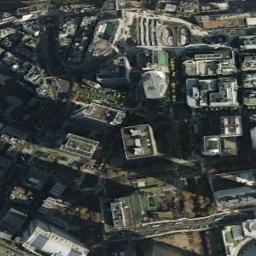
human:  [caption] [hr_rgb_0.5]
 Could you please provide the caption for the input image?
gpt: A dense commercial area has lots of buildings of different heights and some roads go through the  commercial area .

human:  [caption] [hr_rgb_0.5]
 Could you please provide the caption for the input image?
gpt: There are many dense tall buildings and several roads and many trees in a business district .

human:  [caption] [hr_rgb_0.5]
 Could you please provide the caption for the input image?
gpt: The commercial area is consist of many tall buildings .

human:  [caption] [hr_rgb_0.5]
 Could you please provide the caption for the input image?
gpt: There are many buildings .

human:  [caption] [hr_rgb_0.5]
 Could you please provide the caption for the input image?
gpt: A commercial area with many buildings .